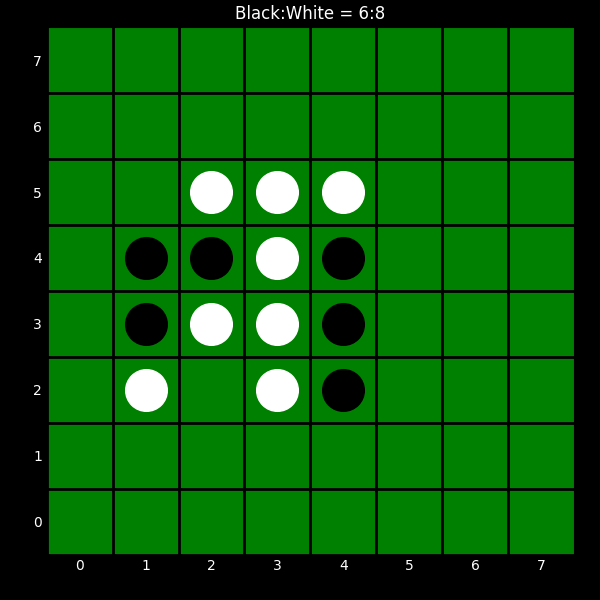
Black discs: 6
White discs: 8